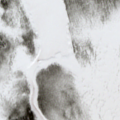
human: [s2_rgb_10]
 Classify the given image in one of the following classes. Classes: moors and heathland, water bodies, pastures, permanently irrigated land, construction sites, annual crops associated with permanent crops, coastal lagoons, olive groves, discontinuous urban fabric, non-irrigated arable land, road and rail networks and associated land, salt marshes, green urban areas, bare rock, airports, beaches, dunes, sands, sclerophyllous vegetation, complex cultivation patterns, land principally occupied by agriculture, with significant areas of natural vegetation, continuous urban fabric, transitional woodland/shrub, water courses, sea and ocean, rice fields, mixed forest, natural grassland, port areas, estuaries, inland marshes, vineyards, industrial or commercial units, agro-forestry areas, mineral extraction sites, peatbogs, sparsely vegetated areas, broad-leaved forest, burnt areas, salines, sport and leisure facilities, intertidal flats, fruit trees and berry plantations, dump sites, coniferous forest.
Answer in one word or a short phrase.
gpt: coniferous forest, mixed forest, peatbogs, water bodies